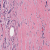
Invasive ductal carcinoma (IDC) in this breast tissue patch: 1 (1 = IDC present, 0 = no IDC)